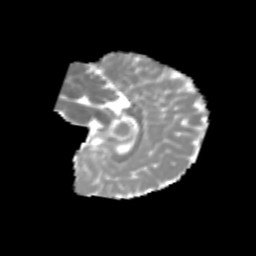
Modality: MD
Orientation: sagittal
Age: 6
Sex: male
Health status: healthy